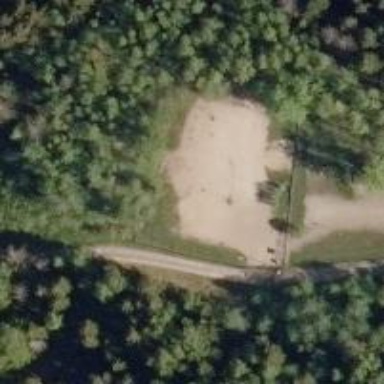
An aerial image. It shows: Dog park for leisure land.